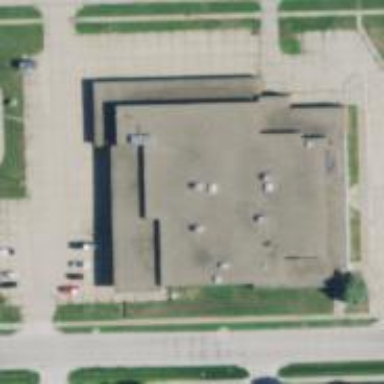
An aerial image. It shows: Post office.